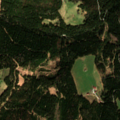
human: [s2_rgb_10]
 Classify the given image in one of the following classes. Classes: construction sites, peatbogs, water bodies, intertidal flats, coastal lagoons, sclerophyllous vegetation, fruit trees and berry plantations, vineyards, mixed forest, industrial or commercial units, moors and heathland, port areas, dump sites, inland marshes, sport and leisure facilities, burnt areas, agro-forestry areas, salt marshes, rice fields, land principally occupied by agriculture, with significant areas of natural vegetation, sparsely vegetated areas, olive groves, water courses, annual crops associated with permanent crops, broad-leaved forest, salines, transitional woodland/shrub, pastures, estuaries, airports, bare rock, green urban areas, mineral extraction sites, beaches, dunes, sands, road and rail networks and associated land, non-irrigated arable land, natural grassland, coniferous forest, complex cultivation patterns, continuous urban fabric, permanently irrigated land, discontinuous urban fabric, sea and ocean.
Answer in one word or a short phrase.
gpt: coniferous forest, mixed forest